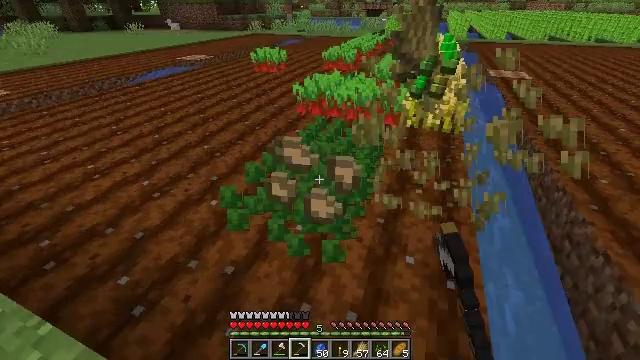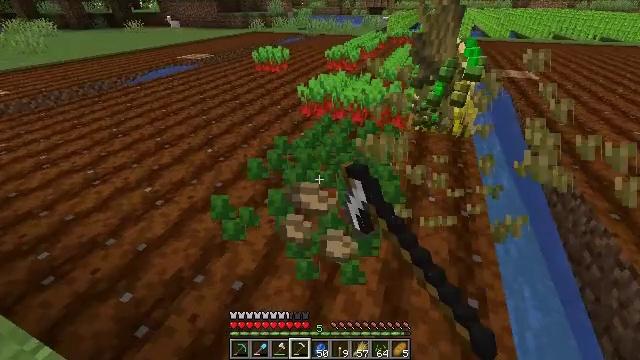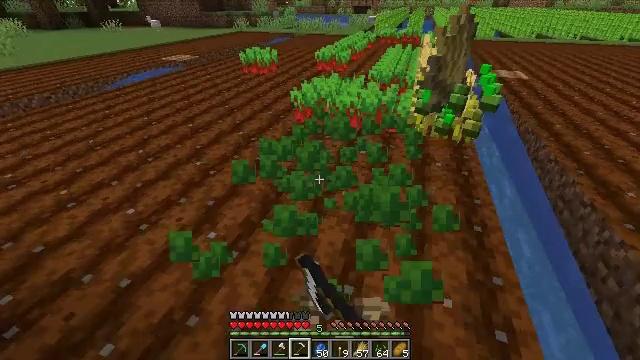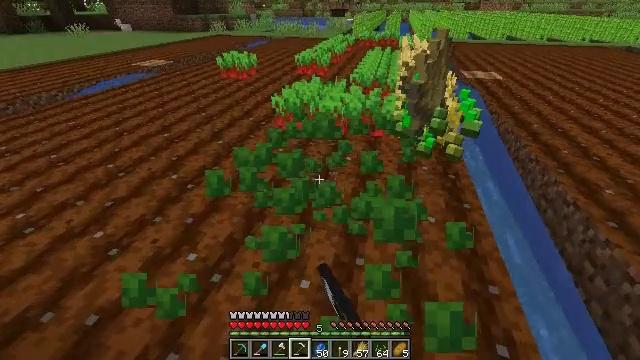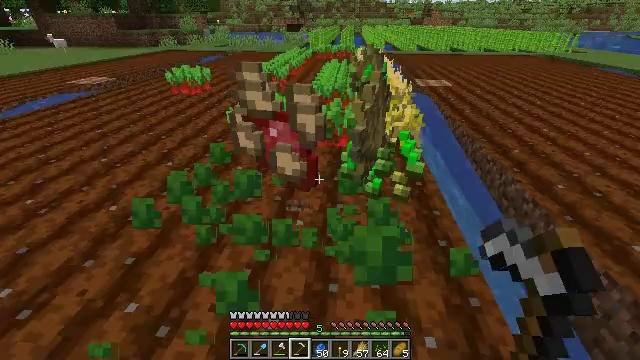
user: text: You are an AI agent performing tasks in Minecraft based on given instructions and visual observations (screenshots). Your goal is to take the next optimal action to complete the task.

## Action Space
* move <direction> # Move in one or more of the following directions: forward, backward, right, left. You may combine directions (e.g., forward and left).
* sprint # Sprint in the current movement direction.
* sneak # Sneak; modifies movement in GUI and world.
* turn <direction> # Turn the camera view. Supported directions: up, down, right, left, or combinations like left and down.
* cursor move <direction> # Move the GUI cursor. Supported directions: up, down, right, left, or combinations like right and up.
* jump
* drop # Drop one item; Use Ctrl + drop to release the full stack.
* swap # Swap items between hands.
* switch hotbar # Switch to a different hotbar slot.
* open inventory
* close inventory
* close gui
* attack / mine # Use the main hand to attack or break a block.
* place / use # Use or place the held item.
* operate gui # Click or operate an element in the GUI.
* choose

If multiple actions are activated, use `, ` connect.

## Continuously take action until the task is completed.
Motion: motion action
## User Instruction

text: Collect beetroots from the field.
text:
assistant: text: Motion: move forward and move left, attack / mine
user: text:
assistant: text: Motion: move forward, turn right, attack / mine
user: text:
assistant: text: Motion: move forward, turn right, attack / mine
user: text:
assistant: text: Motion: move forward and move right, turn right and up, attack / mine
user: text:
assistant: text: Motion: attack / mine